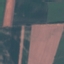
Land use / land cover: AnnualCrop